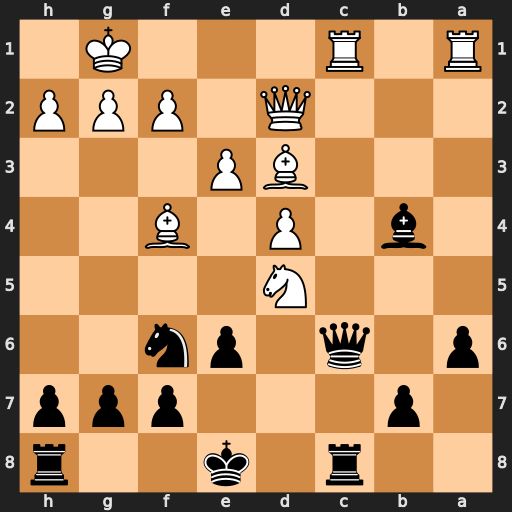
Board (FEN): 2r1k2r/1p3ppp/p1q1pn2/3N4/1b1P1B2/3BP3/3Q1PPP/R1R3K1
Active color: b
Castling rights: k
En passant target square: -
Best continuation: Bxd2 Rxc6 Rxc6 Nxf6+ gxf6